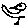
Label: bird